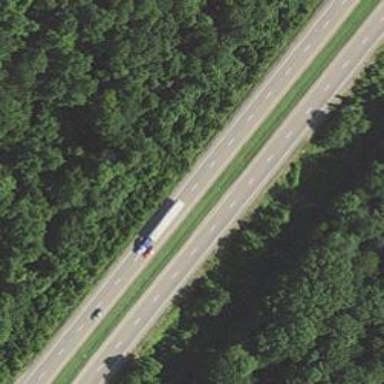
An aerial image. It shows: Dual carriageway trunk road.